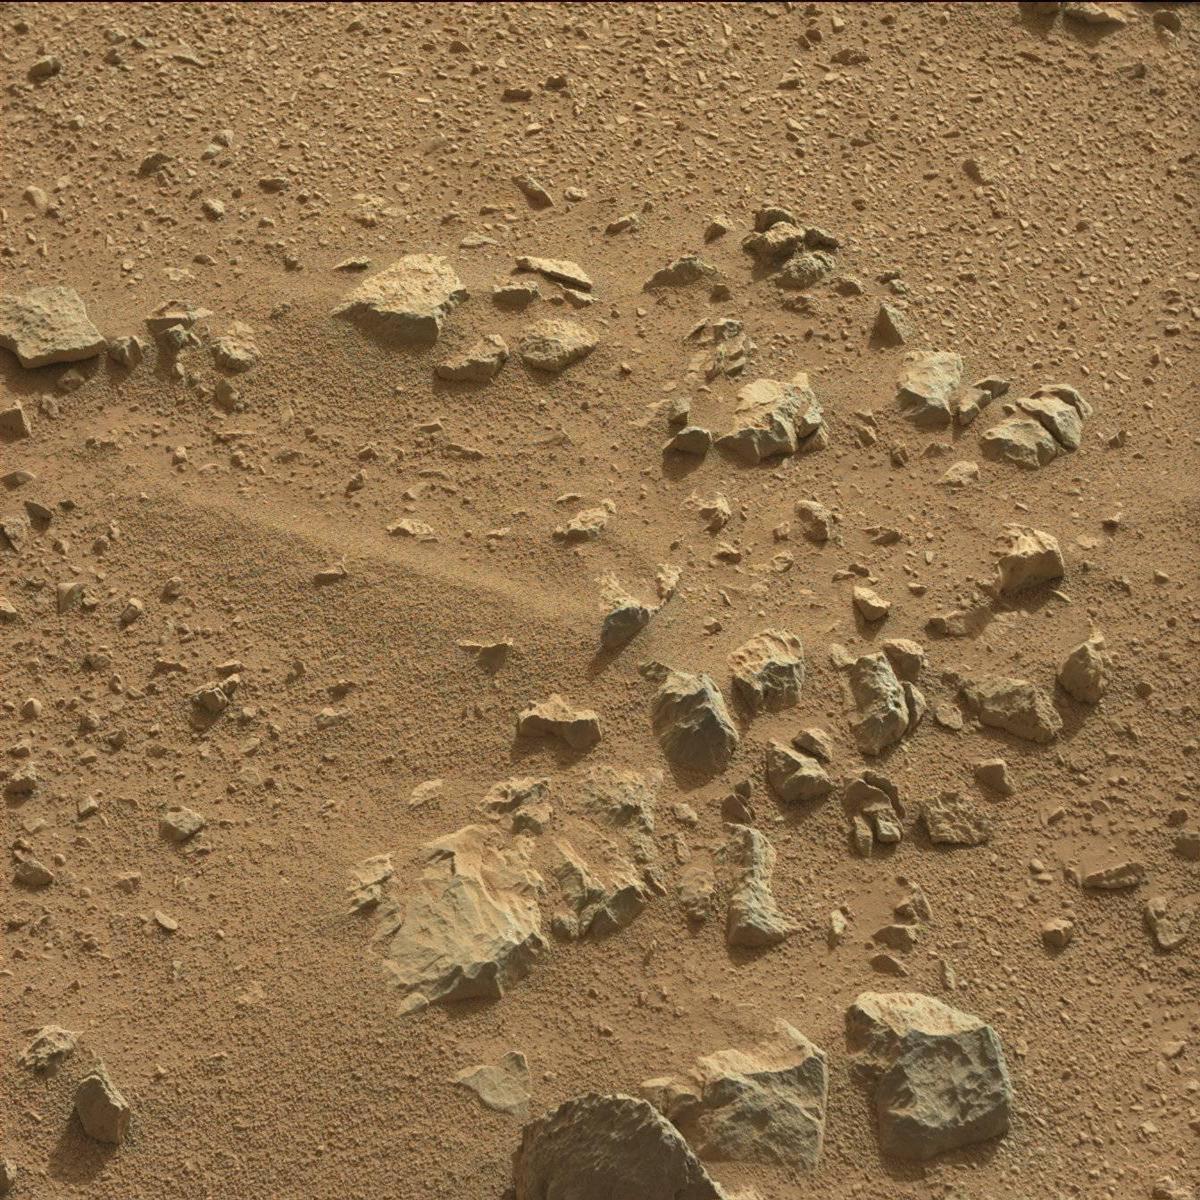
Terrain classes present: Bedrock, Rock, Sand / Soil